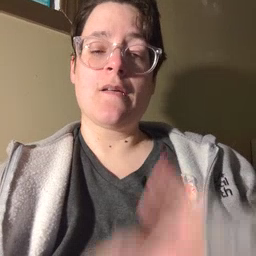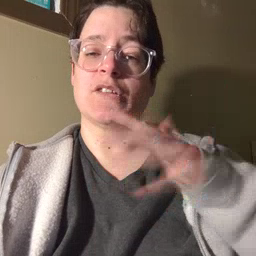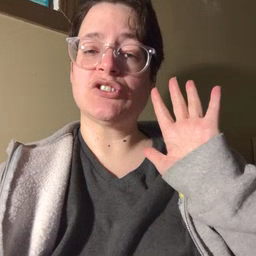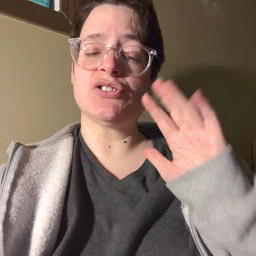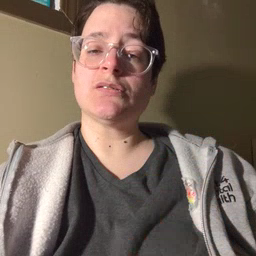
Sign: finish